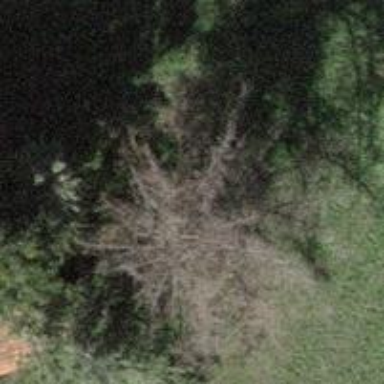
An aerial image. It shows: Needle-leaved tree in nature.